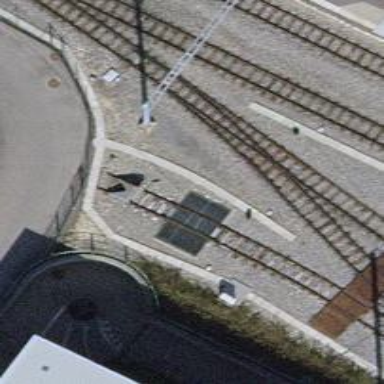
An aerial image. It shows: Narrow-gauge railway with one track passing through service yard. The railway is electrified with contact line.